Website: lowes
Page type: order-returns
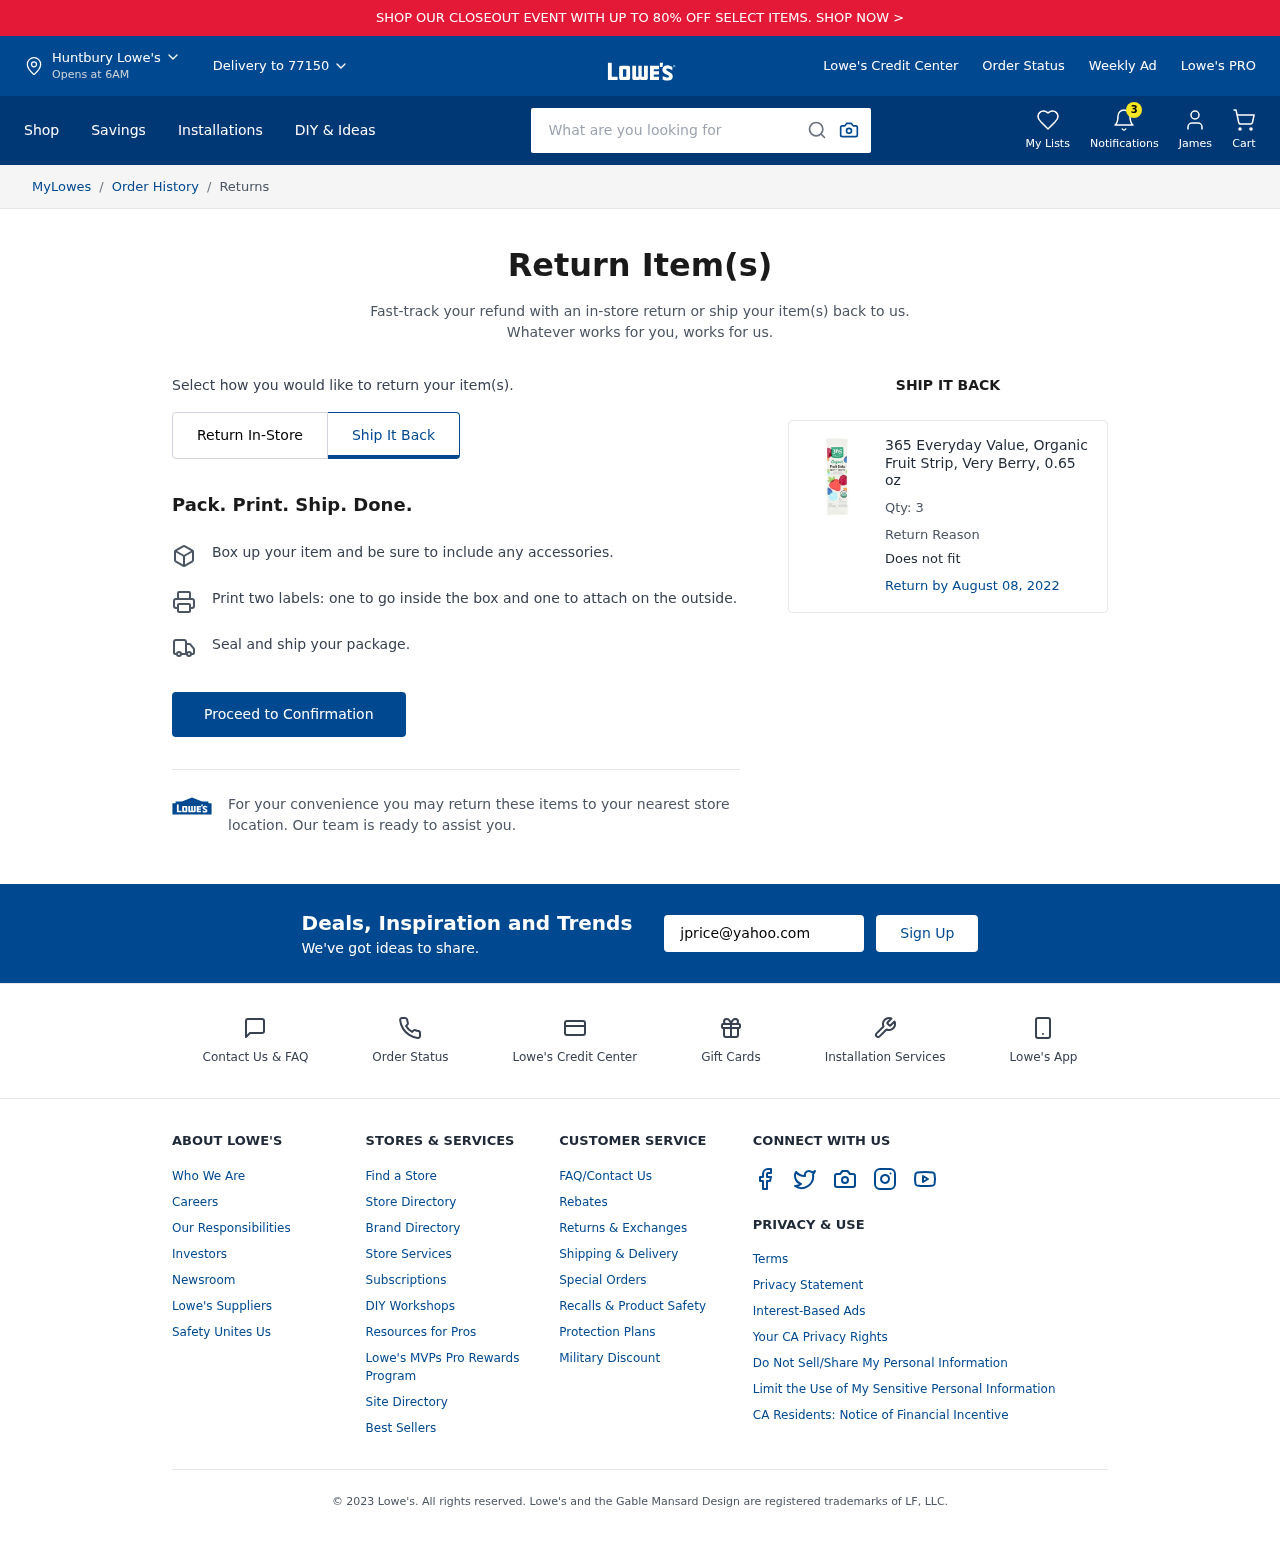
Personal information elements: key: PII_CITY
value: Huntbury
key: PII_EMAIL
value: jprice@yahoo.com
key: PII_FIRSTNAME
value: James
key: PII_POSTCODE
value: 77150
Product elements: key: PRODUCT1_NAME
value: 365 Everyday Value, Organic Fruit Strip, Very Berry, 0.65 oz
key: PRODUCT1_QUANTITY
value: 3
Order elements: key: ORDER_RETURN_BY_DATE
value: August 08, 2022
Search elements: key: HEADER_SEARCH
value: What are you looking for
Other elements: key: NOTIFICATION_COUNT
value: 3